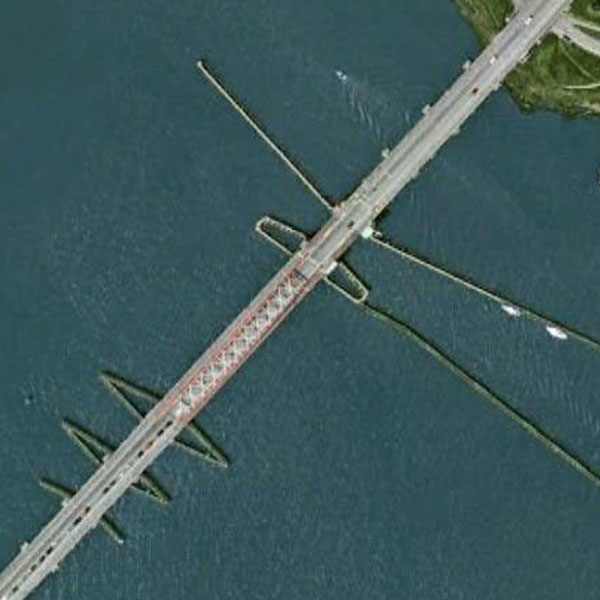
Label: Bridge